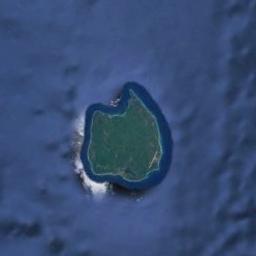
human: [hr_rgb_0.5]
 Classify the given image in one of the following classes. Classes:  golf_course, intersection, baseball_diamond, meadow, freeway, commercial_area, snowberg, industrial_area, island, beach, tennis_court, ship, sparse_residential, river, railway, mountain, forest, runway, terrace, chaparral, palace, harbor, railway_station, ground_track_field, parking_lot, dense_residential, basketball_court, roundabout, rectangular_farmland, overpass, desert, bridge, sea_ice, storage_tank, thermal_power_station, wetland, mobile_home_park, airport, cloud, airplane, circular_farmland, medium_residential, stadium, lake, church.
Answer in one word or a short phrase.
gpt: island